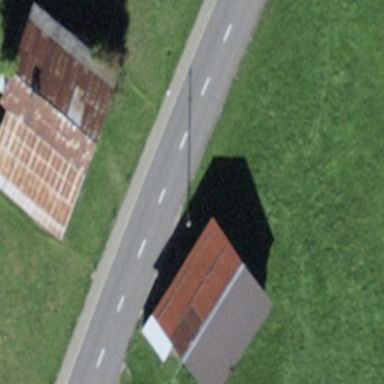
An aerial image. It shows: Rural barn.